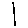
Label: line